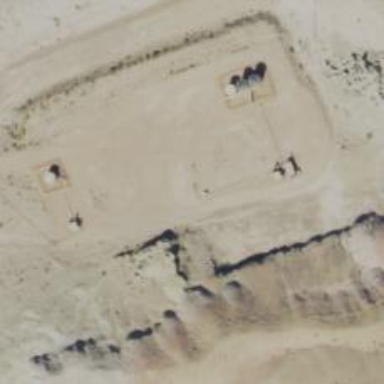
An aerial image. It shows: Petroleum well that is man-made.